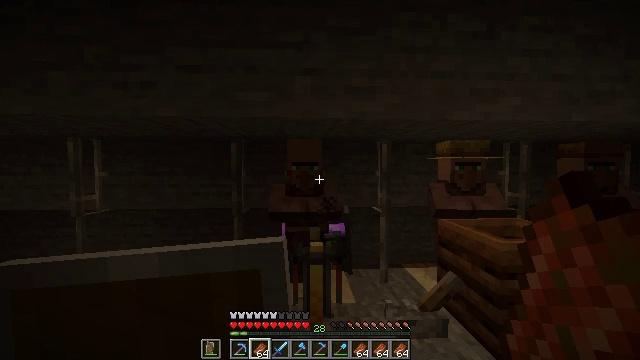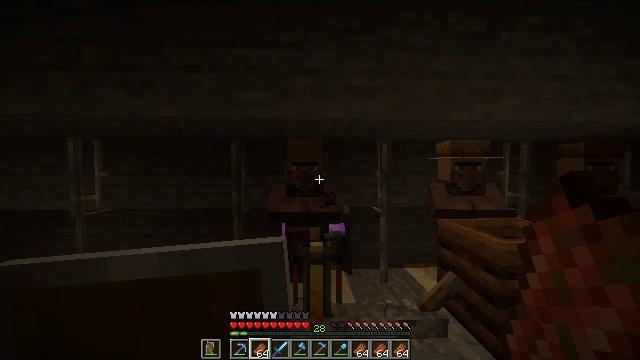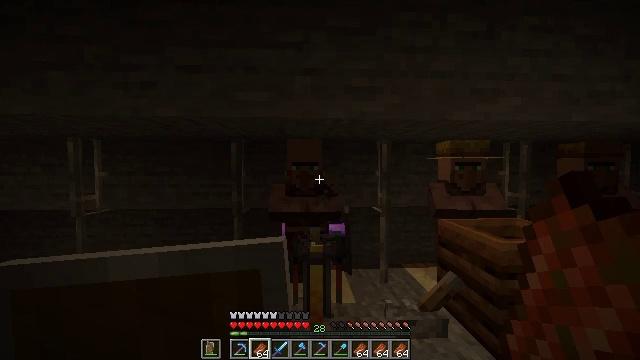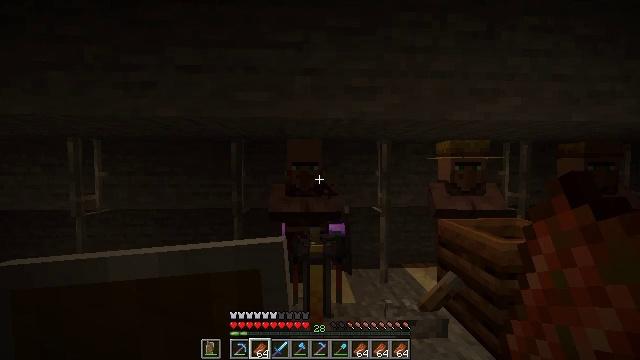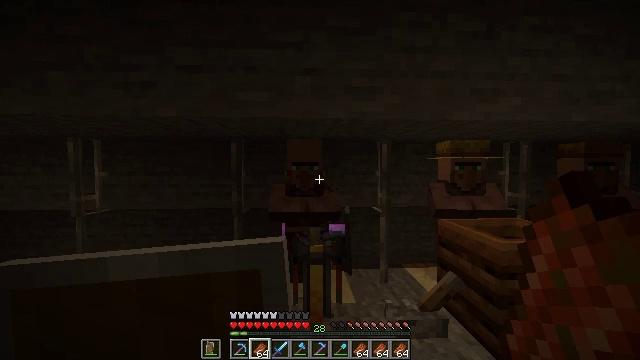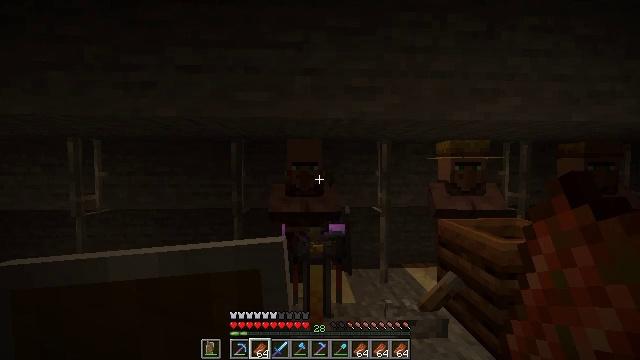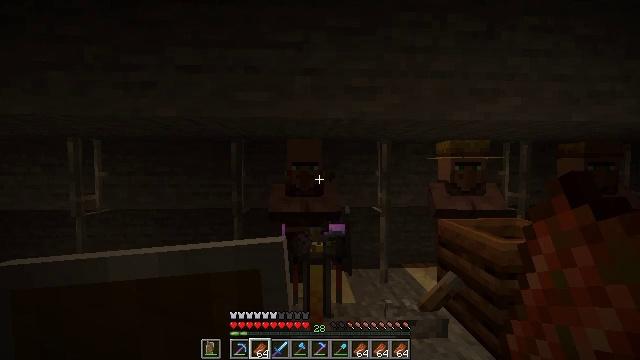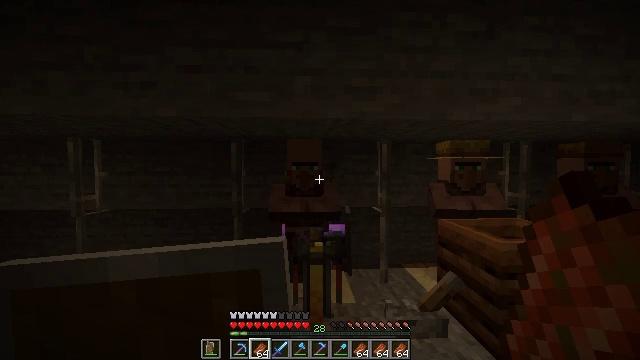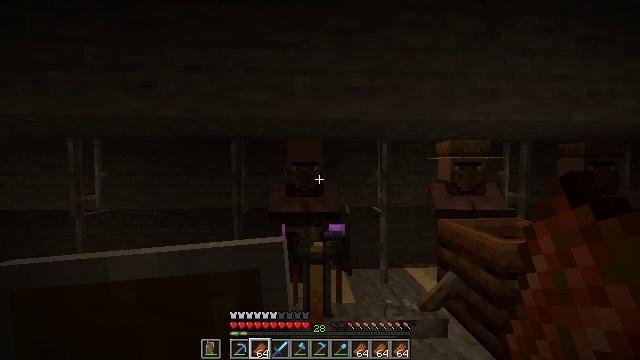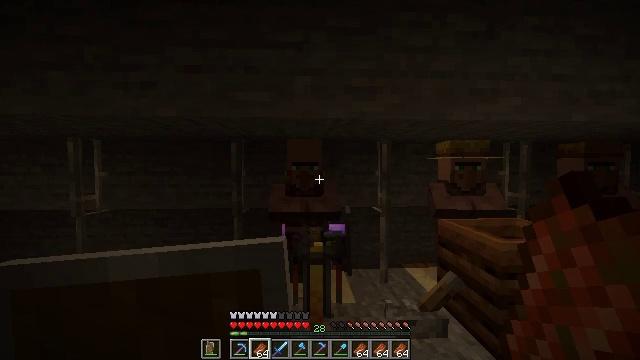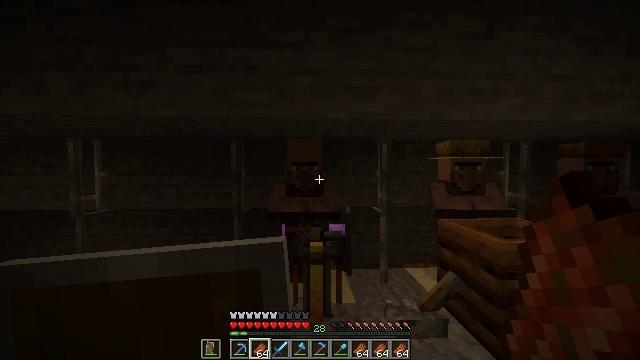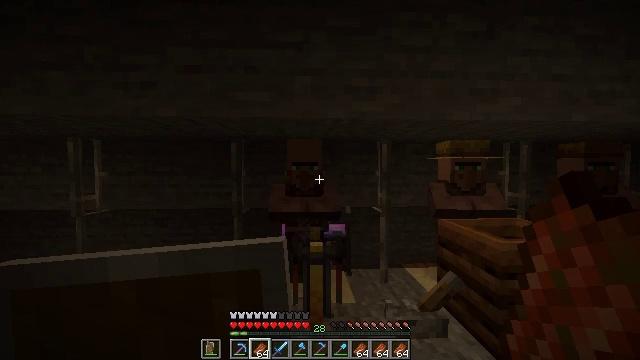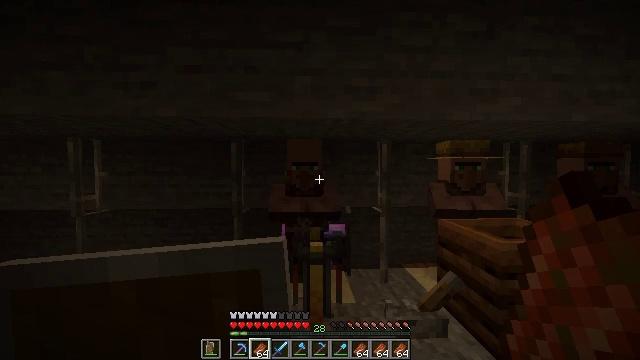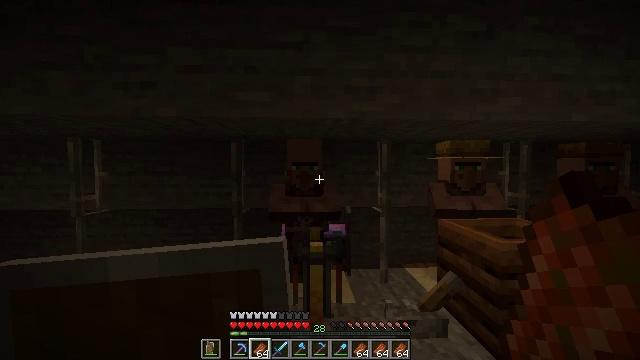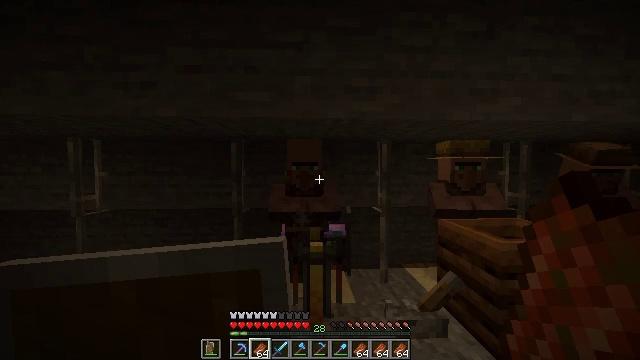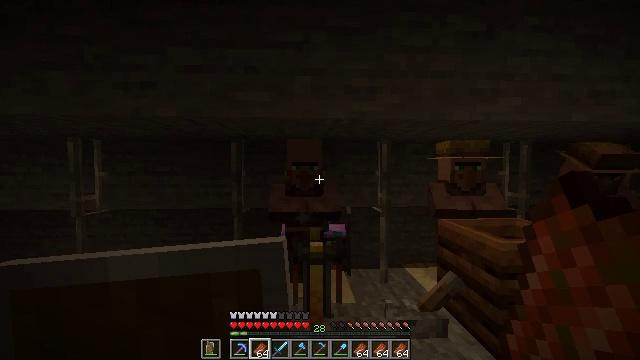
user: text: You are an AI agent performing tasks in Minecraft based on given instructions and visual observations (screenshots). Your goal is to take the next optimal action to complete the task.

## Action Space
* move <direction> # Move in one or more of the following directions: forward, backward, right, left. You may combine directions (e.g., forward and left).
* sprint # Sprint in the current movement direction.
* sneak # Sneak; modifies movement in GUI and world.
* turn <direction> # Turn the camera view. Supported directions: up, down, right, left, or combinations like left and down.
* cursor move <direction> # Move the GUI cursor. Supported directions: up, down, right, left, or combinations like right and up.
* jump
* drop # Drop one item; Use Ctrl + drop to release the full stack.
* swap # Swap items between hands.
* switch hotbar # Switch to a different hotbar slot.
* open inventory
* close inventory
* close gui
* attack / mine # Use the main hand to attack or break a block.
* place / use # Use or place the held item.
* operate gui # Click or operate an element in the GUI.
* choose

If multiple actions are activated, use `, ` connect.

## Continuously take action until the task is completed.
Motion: motion action
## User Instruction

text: Attack the blue shulker box to gather it.
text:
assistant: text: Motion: no_op
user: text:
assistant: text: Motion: no_op
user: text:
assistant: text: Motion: no_op
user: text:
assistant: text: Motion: no_op
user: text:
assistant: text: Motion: no_op
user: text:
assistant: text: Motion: no_op
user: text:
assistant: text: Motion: no_op
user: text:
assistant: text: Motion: no_op
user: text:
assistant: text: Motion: no_op
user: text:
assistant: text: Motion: no_op
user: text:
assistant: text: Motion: no_op
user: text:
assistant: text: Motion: no_op
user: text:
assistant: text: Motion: no_op
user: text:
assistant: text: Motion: no_op
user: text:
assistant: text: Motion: no_op
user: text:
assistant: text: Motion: no_op
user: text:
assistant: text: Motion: no_op
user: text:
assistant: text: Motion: no_op
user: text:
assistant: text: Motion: no_op
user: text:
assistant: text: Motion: no_op
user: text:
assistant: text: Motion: no_op
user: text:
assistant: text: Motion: no_op
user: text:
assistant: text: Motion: no_op
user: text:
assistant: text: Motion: no_op
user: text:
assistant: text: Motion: no_op
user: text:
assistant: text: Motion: no_op
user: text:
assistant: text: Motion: no_op
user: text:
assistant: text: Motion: no_op
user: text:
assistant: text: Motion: no_op
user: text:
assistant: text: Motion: no_op